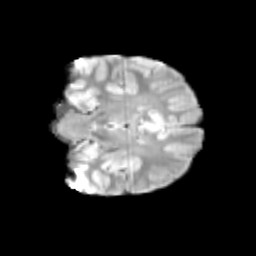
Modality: T2w
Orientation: coronal
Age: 11
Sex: male
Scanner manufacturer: siemens
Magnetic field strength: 3 T
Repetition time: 3.8 s
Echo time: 0.07 s